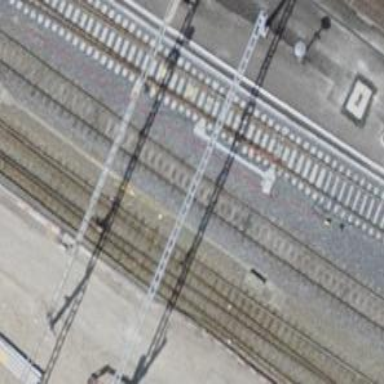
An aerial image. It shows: Single-track railway electrified with contact line. The railway operates at voltages of 3000 and 15000.